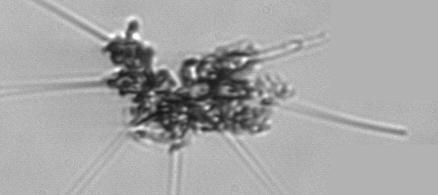
Label: Asterionellopsis_glacialis